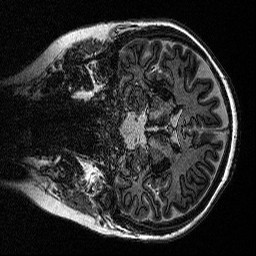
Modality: MP2RAGE
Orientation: coronal
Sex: female
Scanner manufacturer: siemens
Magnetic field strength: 3 T
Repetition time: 5 s
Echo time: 0.00292 s